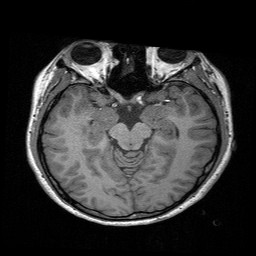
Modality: T1w
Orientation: coronal